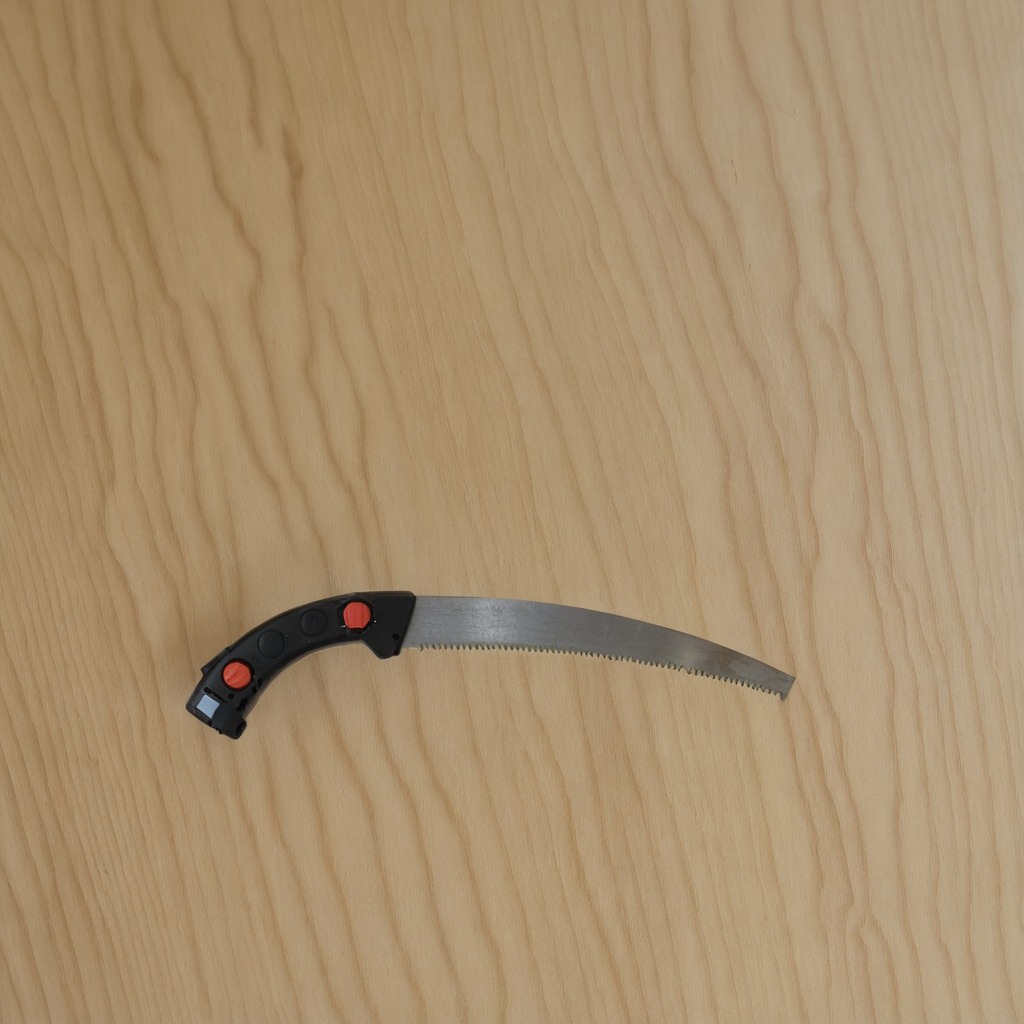
A metal saw is lying on a plywood surface in a paint workshop lit by afternoon window light.